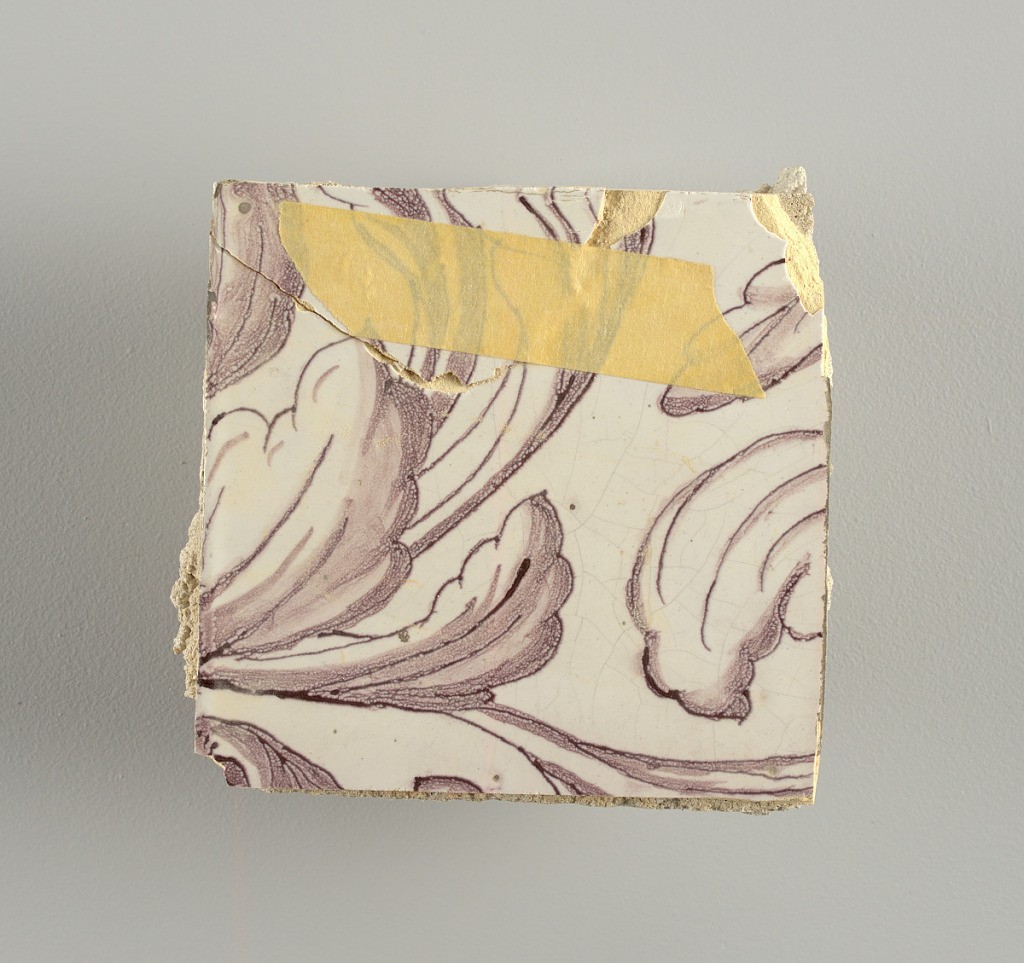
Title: Tile wall facing
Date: ca. 1725
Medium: Tin-glazed earthenware, underglaze
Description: Horizontal rectangle.  Thirty tiles wide and twenty-three tiles high with opening for fireplace eleven tiles wide and ten high.  Foliage arabesques disposed about three vertical axes from which are emphazised by urns at center and right, and at left by the figure of a standing woman carrying an infant on her arm and accompanied by two children.